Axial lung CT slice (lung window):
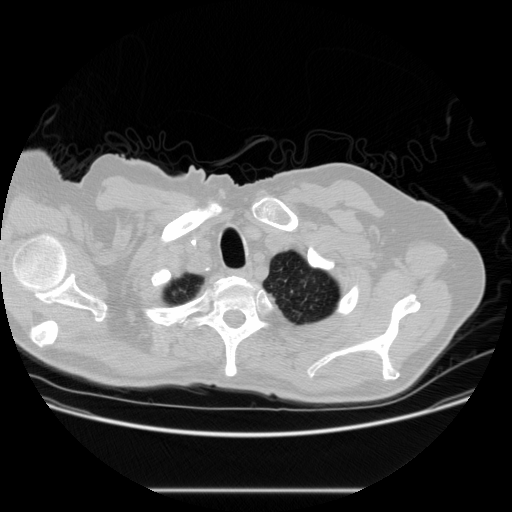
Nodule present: no